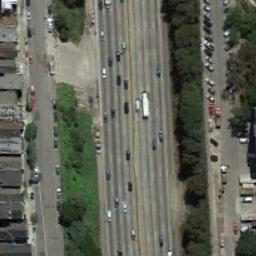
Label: freeway